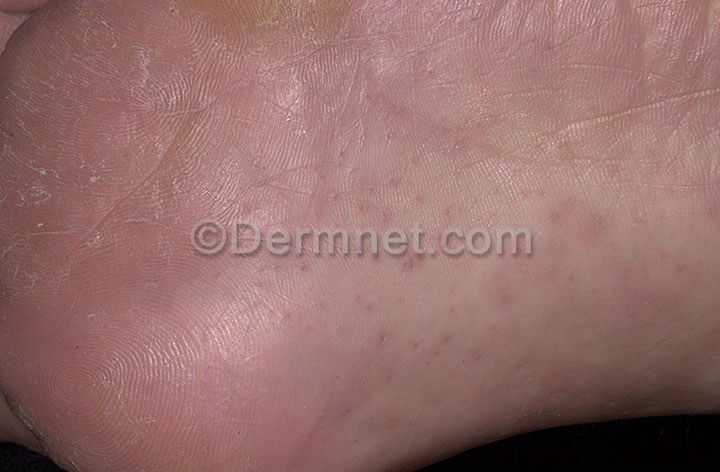
Disease: Actinic Keratosis Basal Cell Carcinoma and other Malignant Lesions